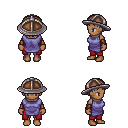
a pixel art fantasy rpg character, female body template, human, dark skin, chain tabard jacket, red pants, white plain hairstyle, chain helm, cloth bracers, four views (front, back, left, right), 2x2 character sprite sheet, small pixel art, hard edges, no anti-aliasing